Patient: sex M, age 42
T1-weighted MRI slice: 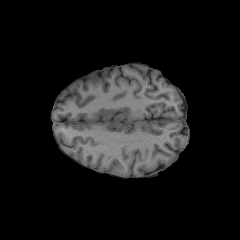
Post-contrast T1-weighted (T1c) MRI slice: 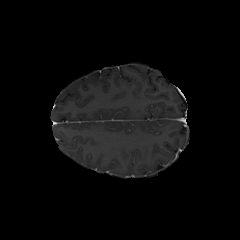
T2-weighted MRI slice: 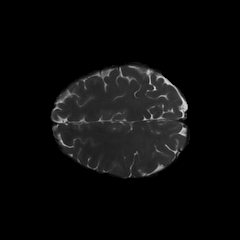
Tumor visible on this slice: no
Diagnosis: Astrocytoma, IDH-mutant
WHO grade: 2